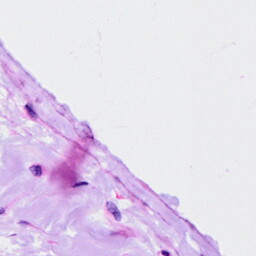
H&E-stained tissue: Ovarian